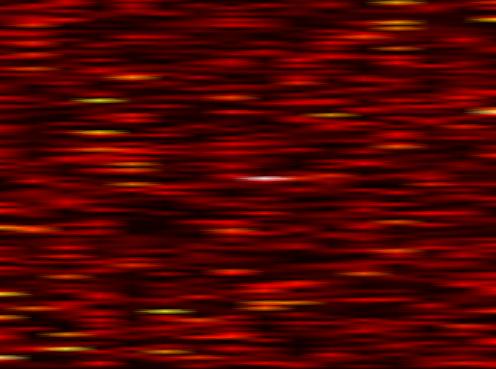
Label: FOFDM